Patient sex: M
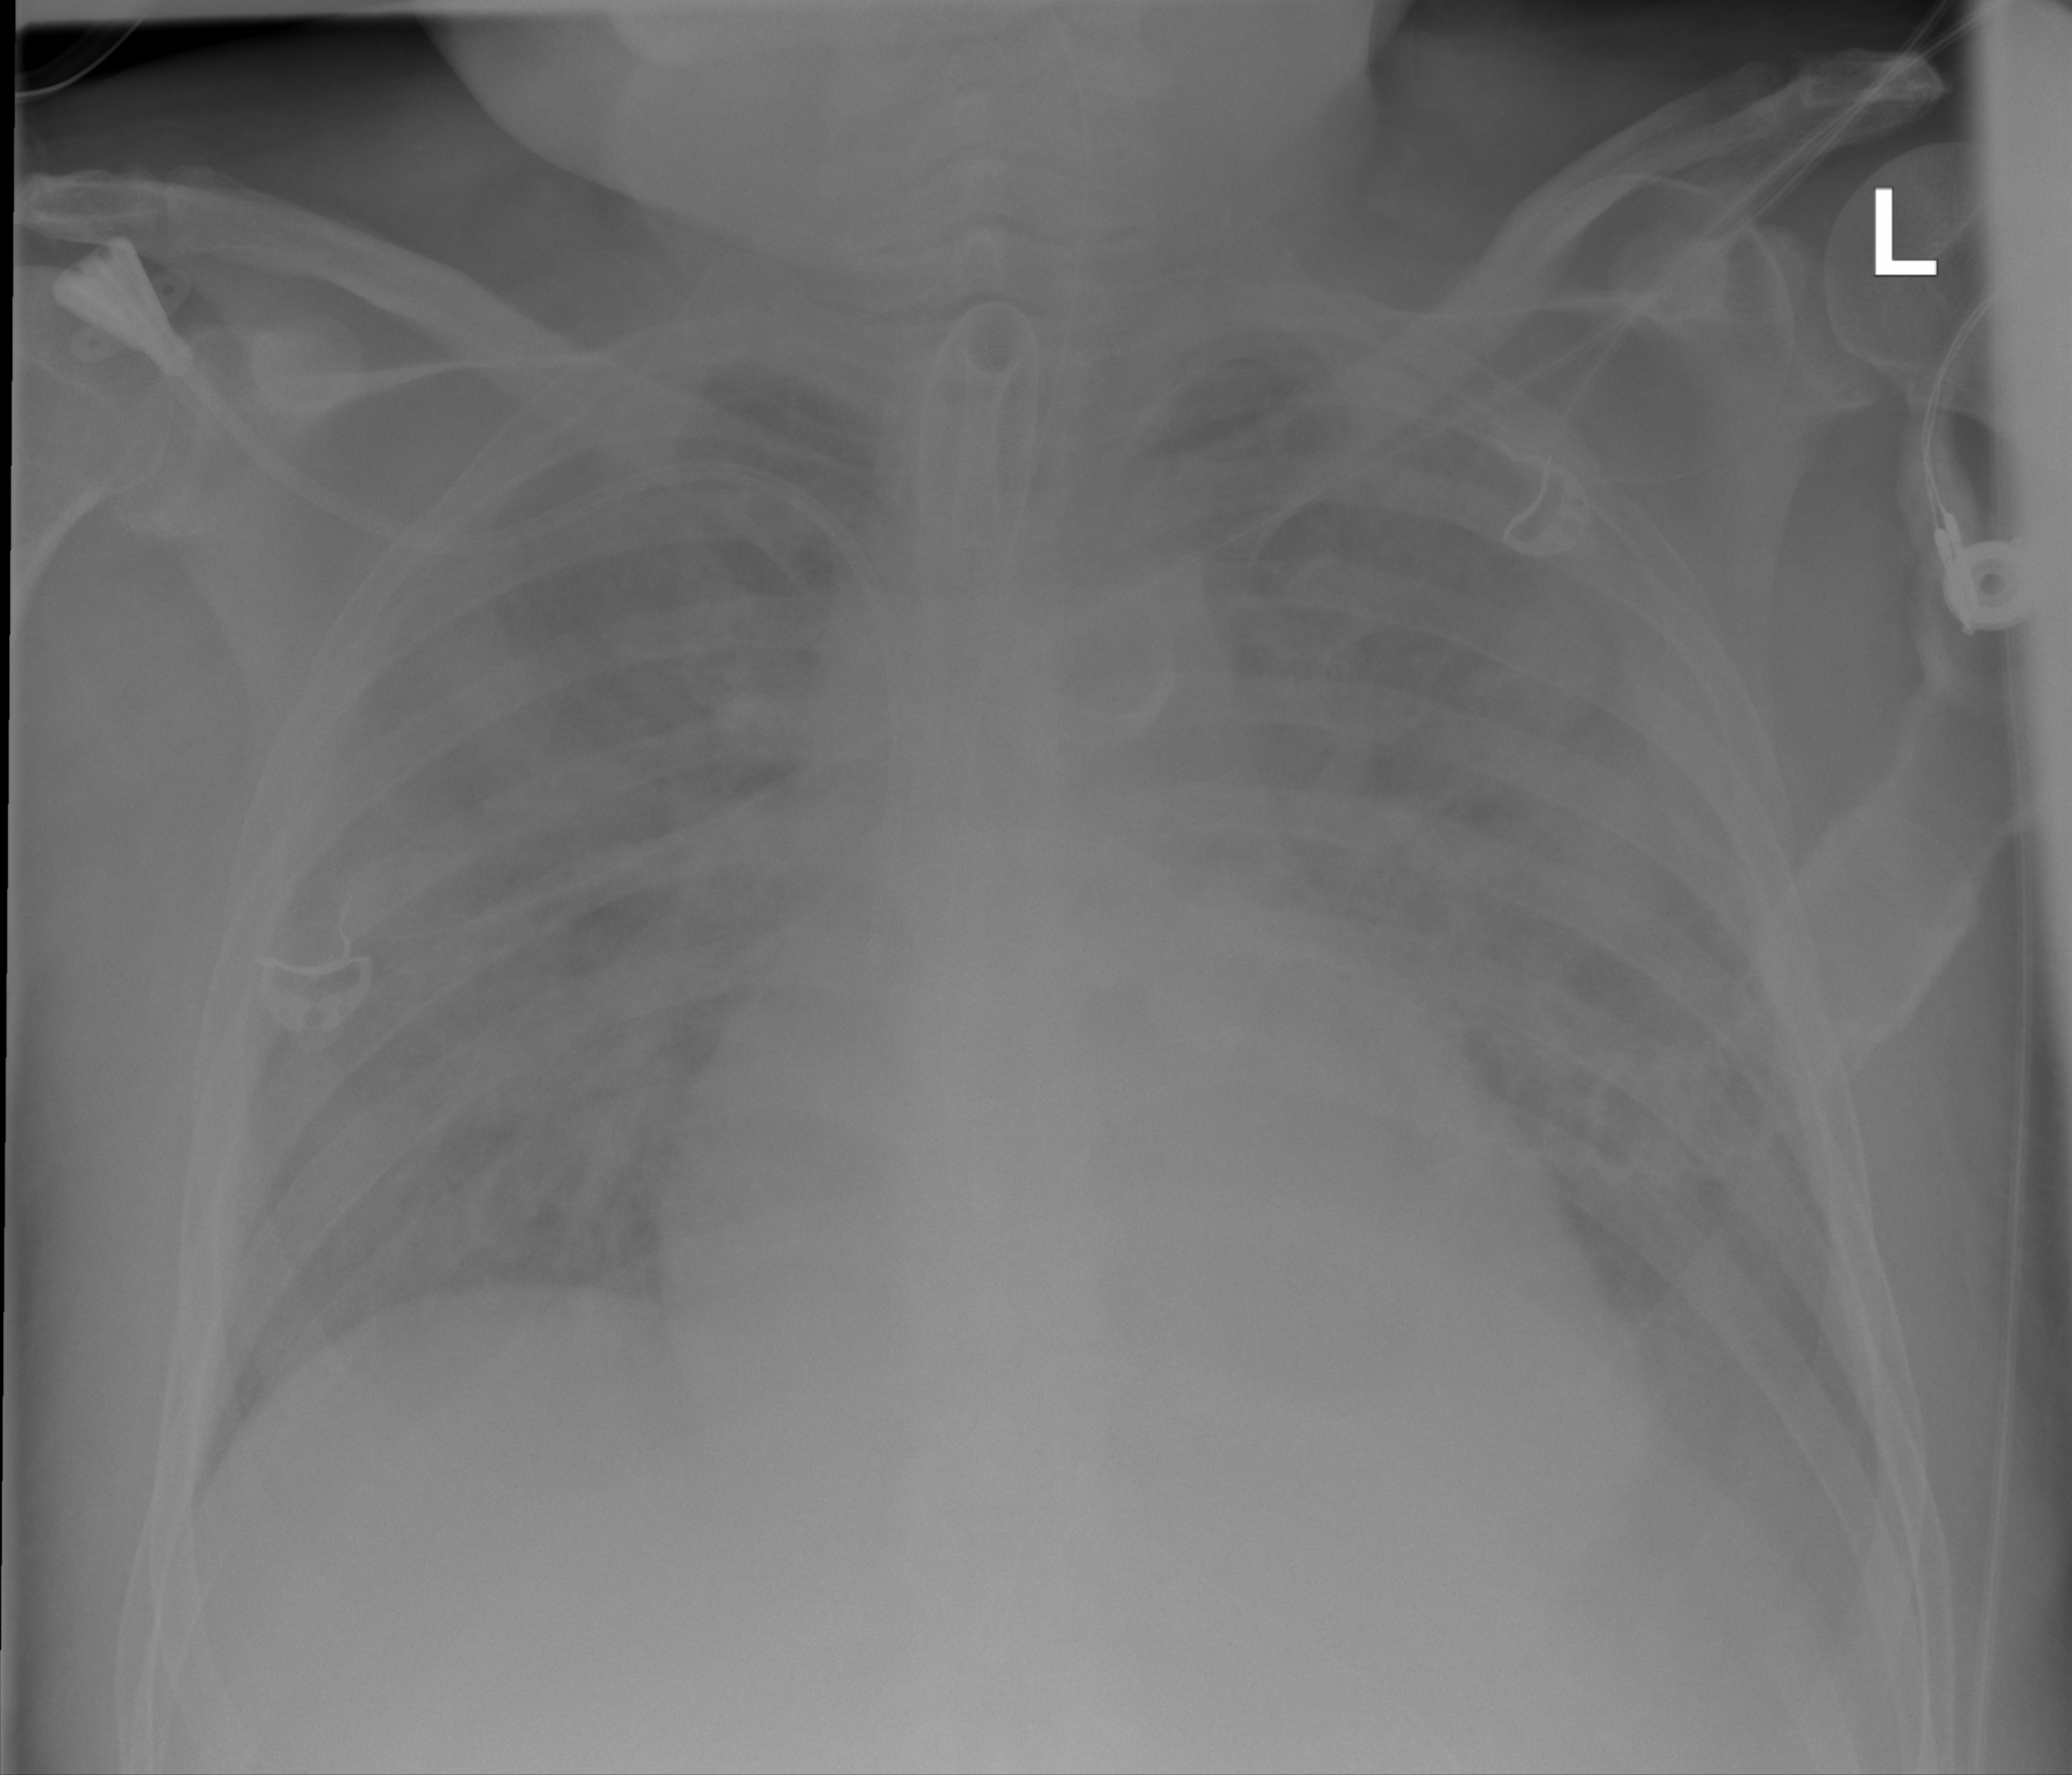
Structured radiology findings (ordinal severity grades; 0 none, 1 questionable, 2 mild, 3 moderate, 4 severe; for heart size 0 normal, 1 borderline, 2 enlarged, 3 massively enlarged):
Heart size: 2
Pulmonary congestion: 3
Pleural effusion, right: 1
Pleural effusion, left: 2
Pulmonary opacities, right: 3
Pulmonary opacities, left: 3
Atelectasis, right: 3
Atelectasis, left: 3